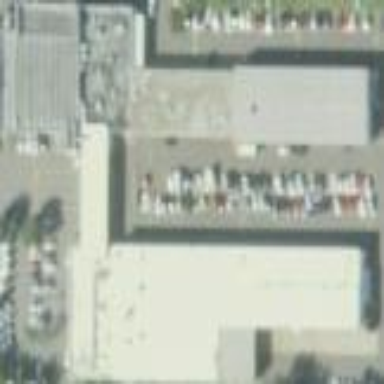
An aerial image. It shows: Building housing car shop.